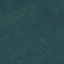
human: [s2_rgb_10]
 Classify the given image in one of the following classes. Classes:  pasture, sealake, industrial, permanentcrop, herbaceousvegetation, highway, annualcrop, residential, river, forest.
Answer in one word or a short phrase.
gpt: Forest